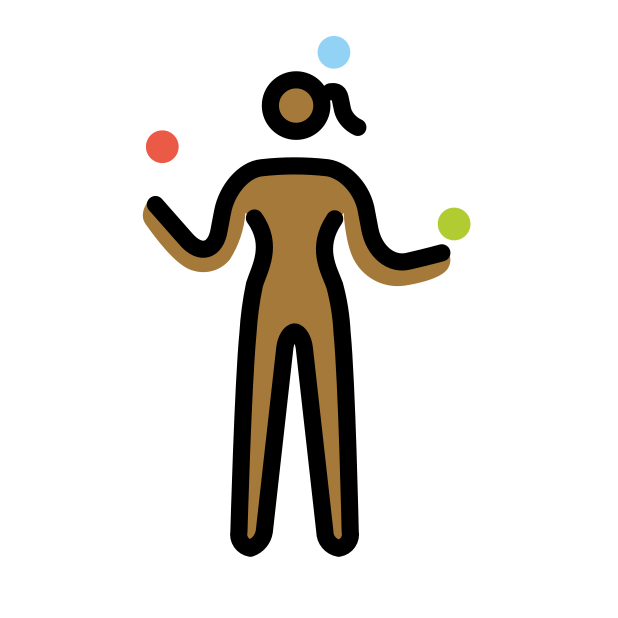
woman juggling: medium-dark skin tone